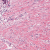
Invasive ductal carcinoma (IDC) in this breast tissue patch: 1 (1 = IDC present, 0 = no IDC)